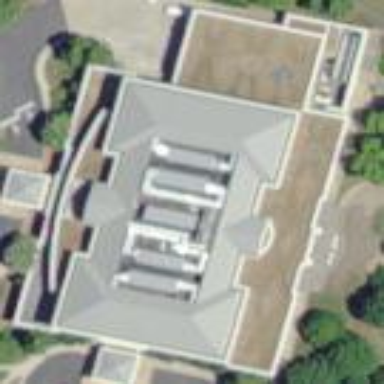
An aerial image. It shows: Hospital building.